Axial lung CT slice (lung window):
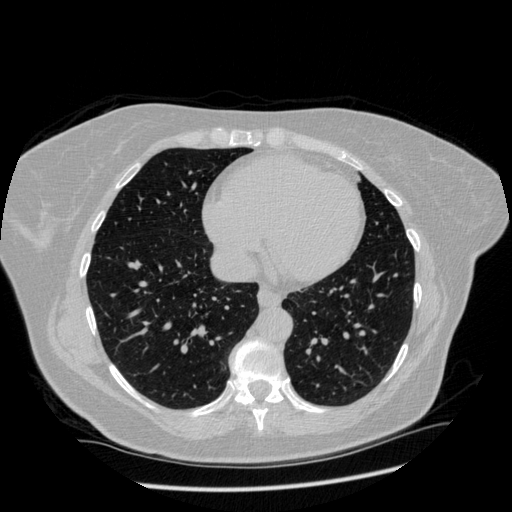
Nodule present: no